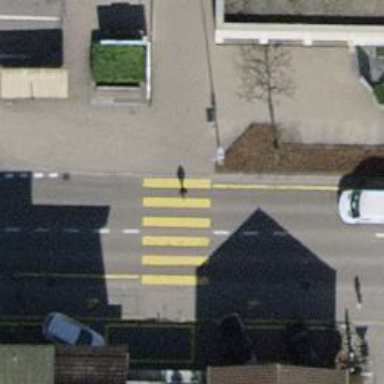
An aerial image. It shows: Uncontrolled crossing with zebra marking and crossing island.